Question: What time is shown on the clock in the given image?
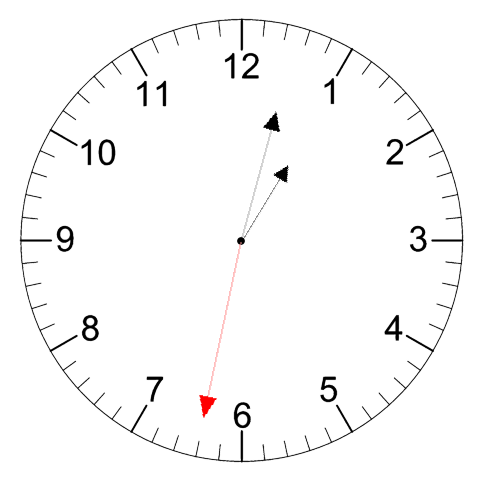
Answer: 01:02:32